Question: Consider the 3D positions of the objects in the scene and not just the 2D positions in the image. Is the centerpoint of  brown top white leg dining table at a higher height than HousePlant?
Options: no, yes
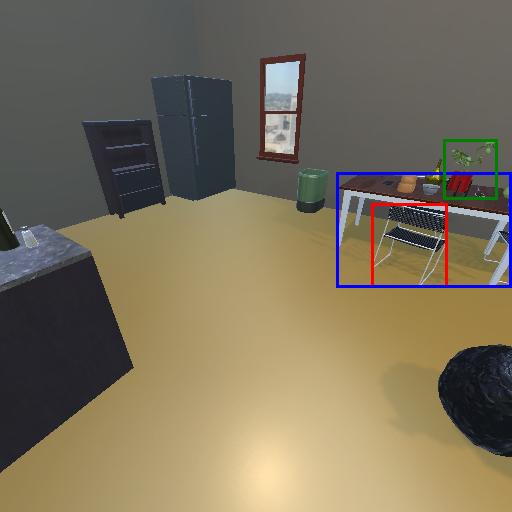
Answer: no